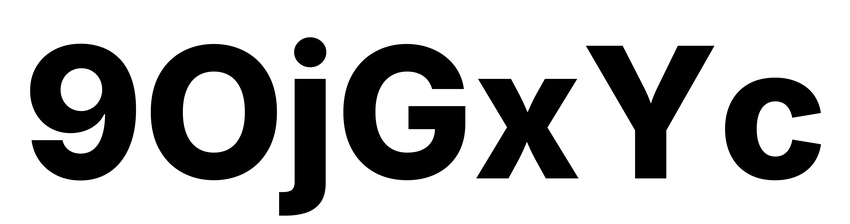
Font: Inter_ExtraBold